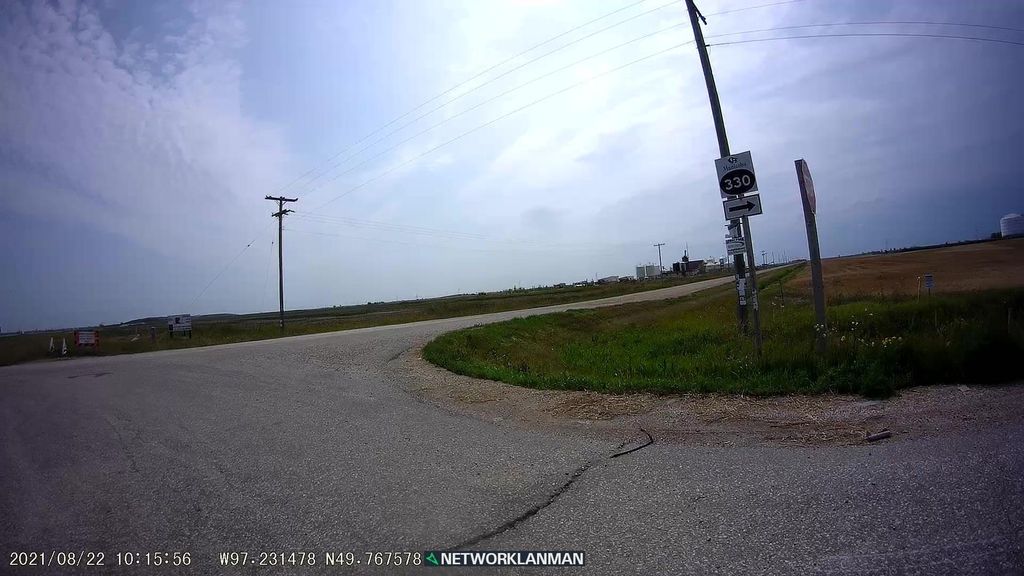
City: winnipeg